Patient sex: M
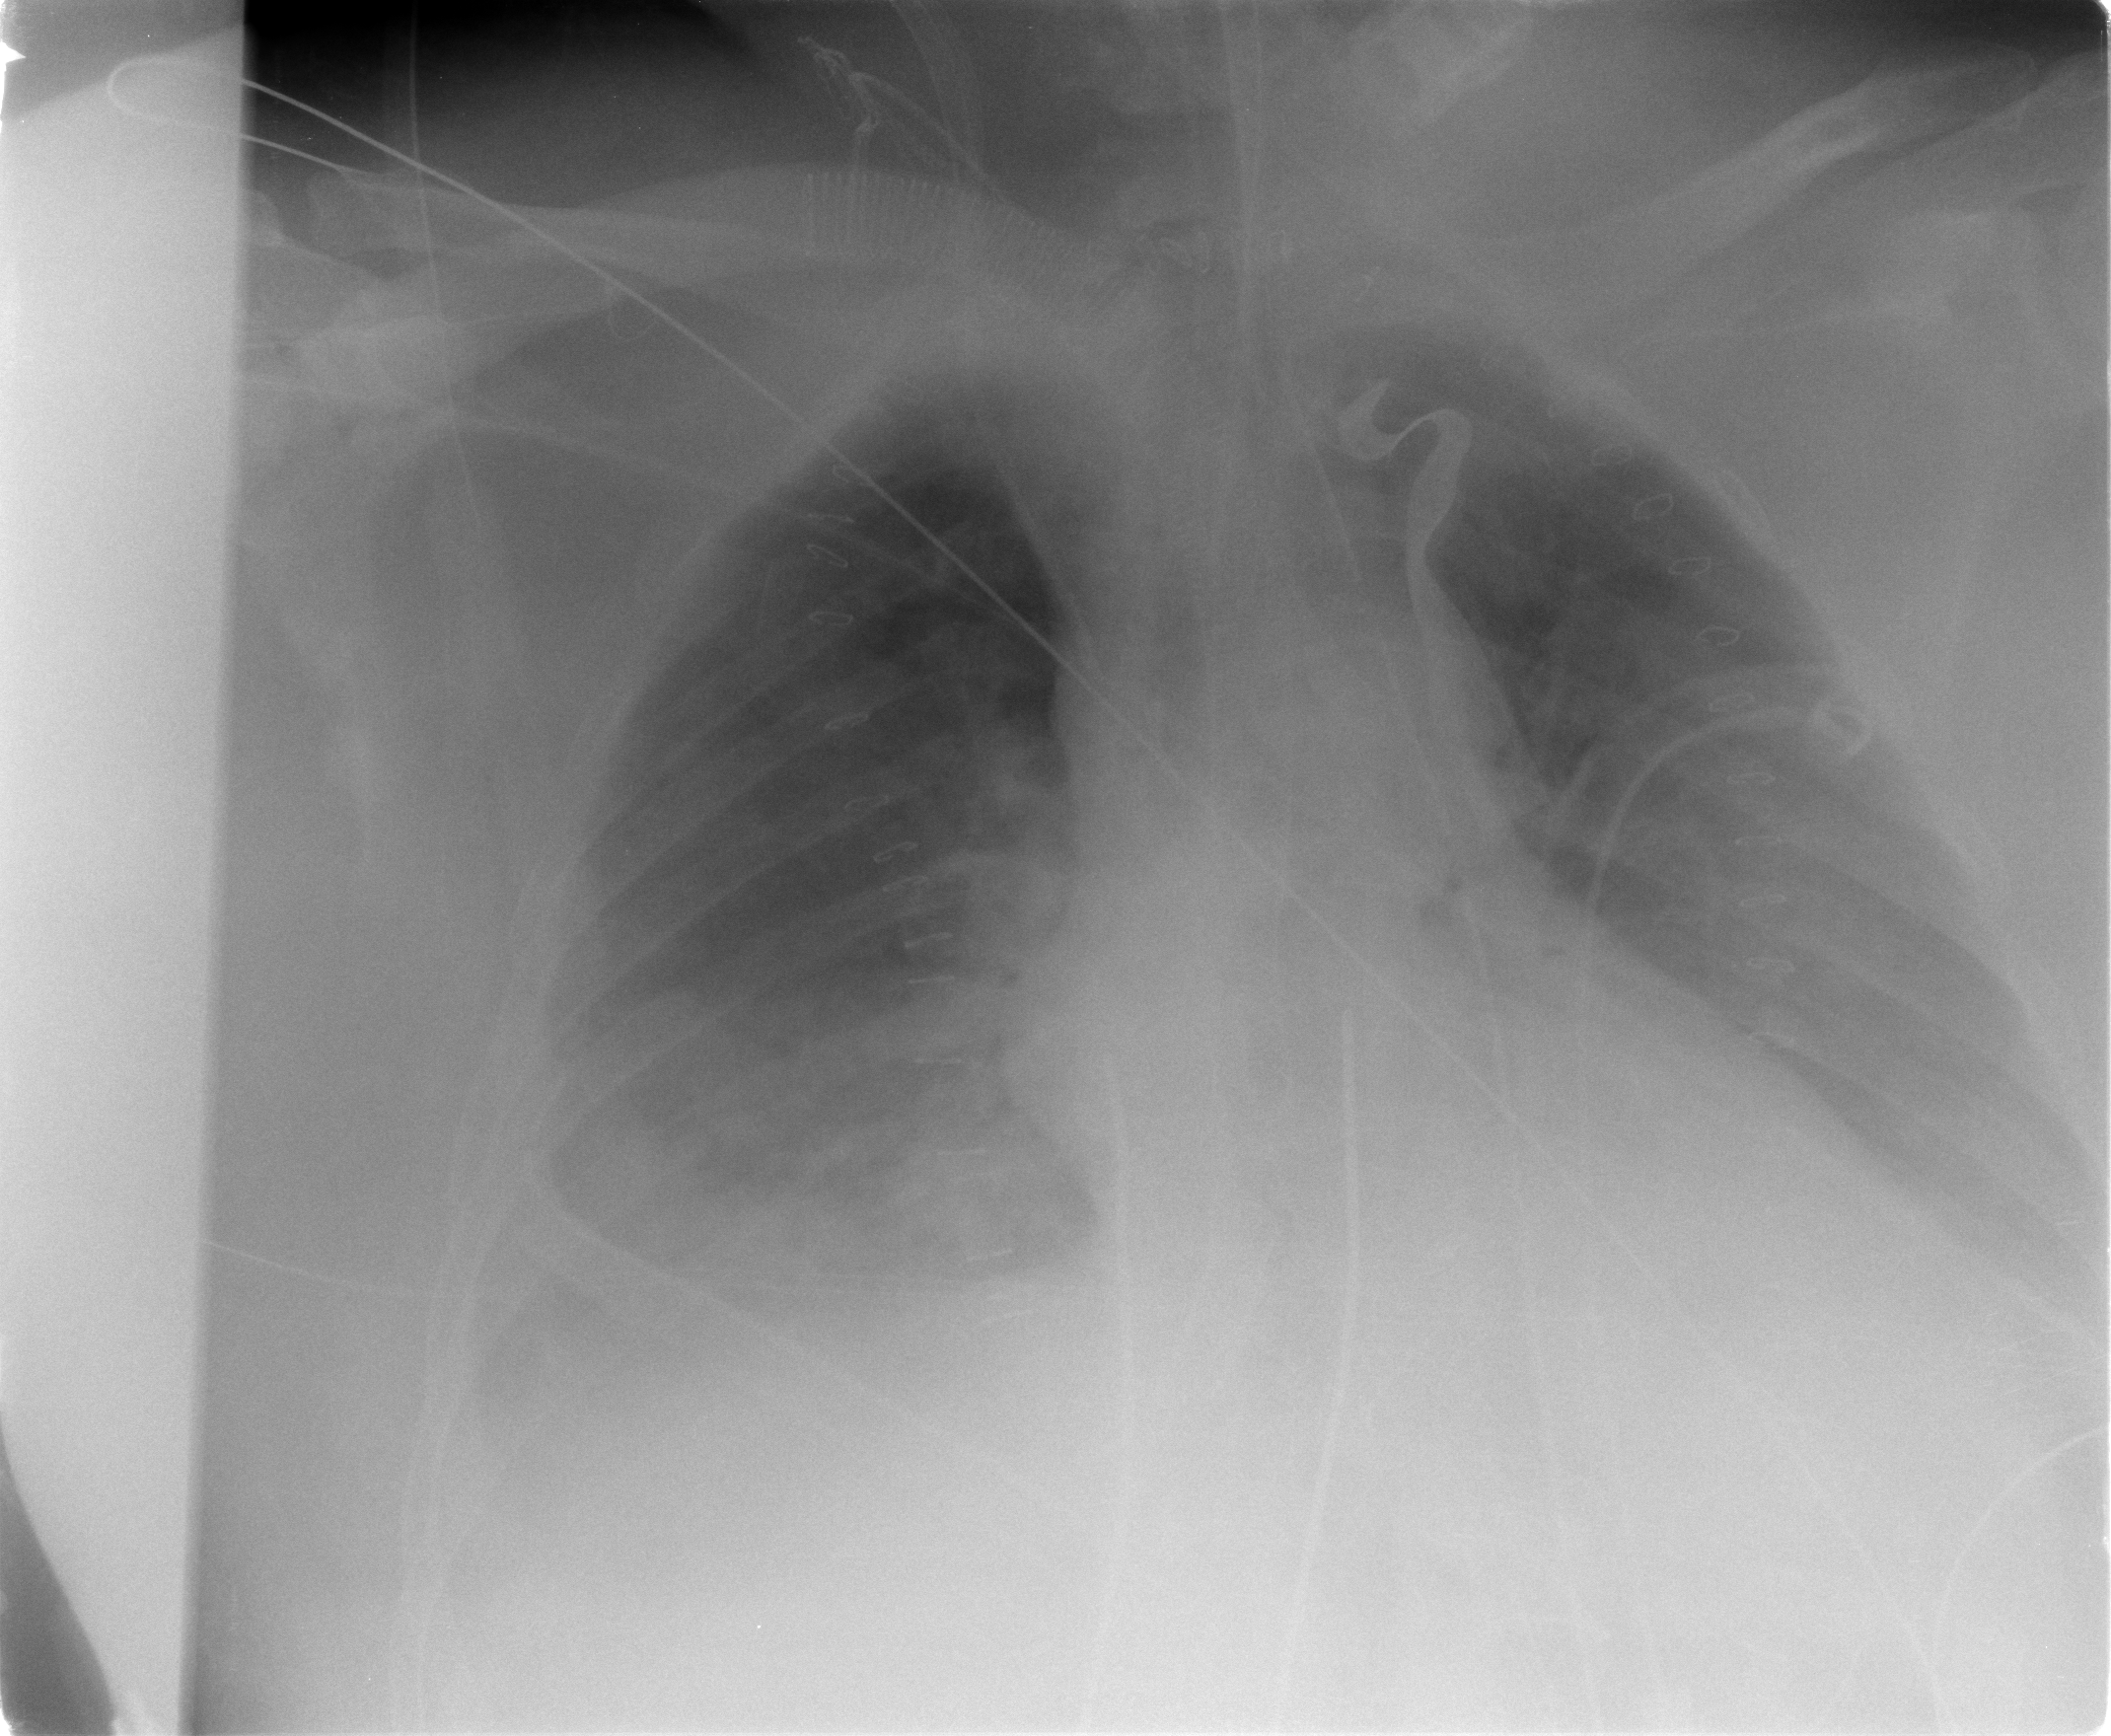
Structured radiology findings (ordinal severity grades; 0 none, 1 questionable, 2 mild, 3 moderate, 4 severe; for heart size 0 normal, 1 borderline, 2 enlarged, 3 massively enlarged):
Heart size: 0
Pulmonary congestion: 2
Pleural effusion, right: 2
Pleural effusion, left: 2
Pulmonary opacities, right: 2
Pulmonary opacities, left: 0
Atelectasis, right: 2
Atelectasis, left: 2